Question: I would like to plot a threshold model with smooth 95% confidence interval lines between line segments. You would think this would be on the simple side but I have not been able to find an answer!
My threshold/breakpoints are known, it would be great if there were a way to visualize this data. I have tried the segmented package which produces the following plot:

The plot shows a threshold model with a breakpoint at 5.4. However, the confidence intervals are not smooth between regression lines.
If anyone knows of any way to produce smooth (i.e. without the jump between line segments) CI lines between segmented regression lines (ideally in ggplot) that would be amazing. Thank you so much.
I have included sample data and the code I have tried below:
'''
x <- c(2.26, 1.95, 1.59, 1.81, 2.01, 1.63, 1.62, 1.19, 1.41, 1.35, 1.32, 1.52, 1.10, 1.12, 1.11, 1.14, 1.23, 1.05, 0.95, 1.30, 0.79,
0.81, 1.15, 1.10, 1.29, 0.97, 1.05, 1.05, 0.84, 0.64, 0.80, 0.81, 0.61, 0.71, 0.75, 0.30, 0.30, 0.49, 1.13, 0.55, 0.77, 0.51,
0.67, 0.43, 1.11, 0.29, 0.36, 0.57, 0.02, 0.22, 3.18, 3.79, 2.49, 2.44, 2.12, 2.45, 3.22, 3.44, 3.86, 3.53, 3.13)
y <- c(22.37, 18.93, 16.99, 15.65, 14.62, 13.79, 13.09, 12.49, 11.95, 11.48, 11.05, 10.66, 10.30, 9.96, 9.65, 9.35, 9.07, 8.81,
8.56, 8.32, 8.09, 7.87, 7.65, 7.45, 7.25, 7.05, 6.86, 6.68, 6.50, 6.32, 6.15, 5.97, 5.80, 5.63, 5.47, 5.30,
5.13, 4.96, 4.80, 4.63, 4.45, 4.28, 4.09, 3.90, 3.71, 3.50, 3.27, 3.01, 2.70, 2.28, 22.37, 16.99, 11.05, 8.81,
8.56, 8.32, 7.25, 7.05, 6.50, 6.15, 5.63)
lin.mod <- lm(y ~ x)
segmented.mod <- segmented(lin.mod, seg.Z = ~x, psi=2)
plot(x, y)
plot(segmented.mod, add=TRUE, conf.level = 0.95)
'''
which produces the following plot (and associated jumps in 95% confidence intervals):
<URL>
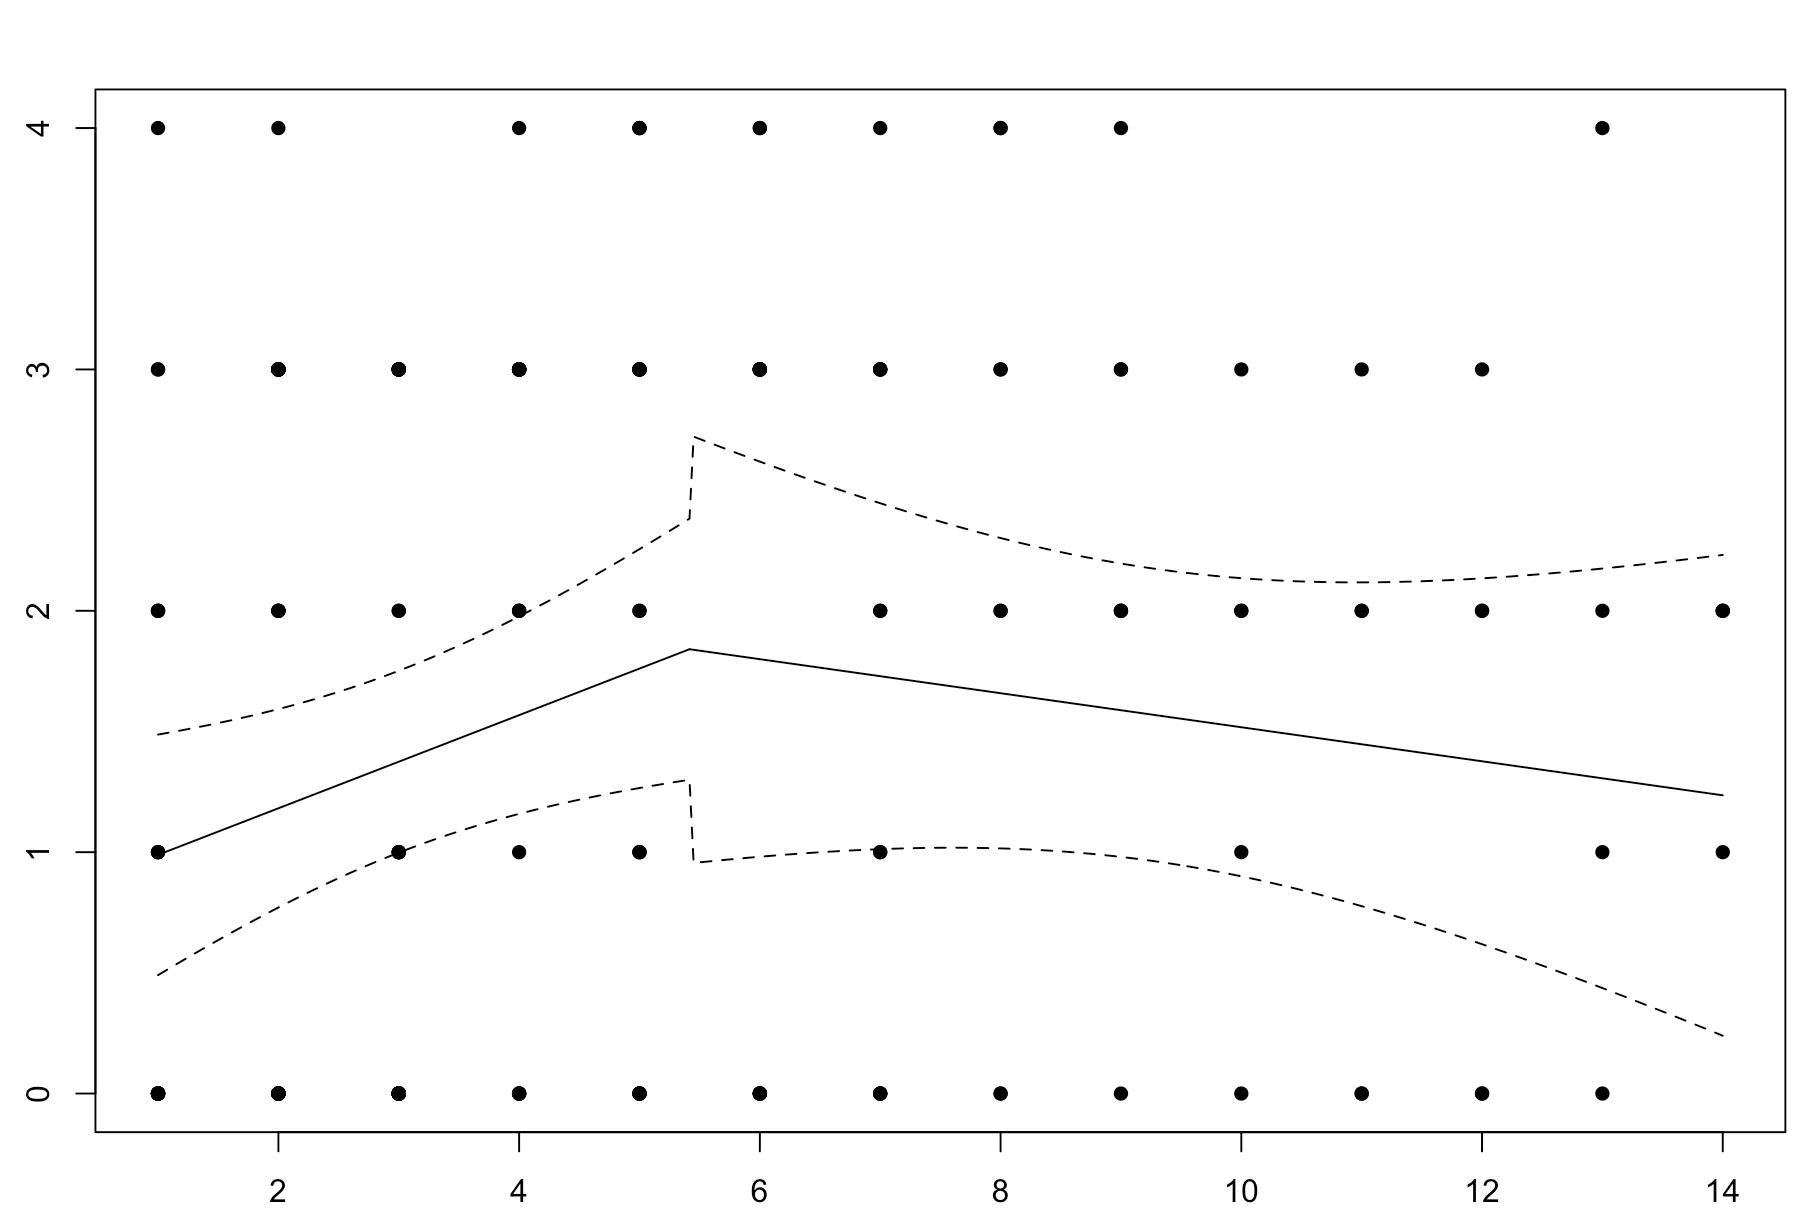
Answer: The non-smoothness in existing change point packages are due to the fact that frequentist packages operate with a fixed change point value. But as with all inferred parameters, this is wrong because there is indeed uncertainty concerning the location of the change.
AFAIK, only Bayesian methods can quantify that and the 'mcp' package fills this space.
'''
library(mcp)
model = list(
y ~ 1 + x, # Segment 1: Intercept and slope
~ 0 + x # Segment 2: Joined slope (no intercept change)
)
fit = mcp(model, data = data.frame(x, y))
'''
Default plot ('plot.mcpfit()' returns a 'ggplot' object):
'''
plot(fit) + ggtitle("Default plot")
'''
<URL>
Each line represents a possible model that generated the data. The posterior for the change point is shown as a blue density. You can add a credible interval on top using 'plot(fit, q_fit = TRUE)' or plot it alone:
'''
plot(fit, lines = 0, q_fit = c(0.025, 0.975), cp_dens = FALSE) + ggtitle("Credible interval only")
'''
<URL>
If your change point is indeed and if you want to model different residual scales for each segment (i.e., quasi-emulate 'segmented'), you can do:
'''
model2 = list(
y ~ 1 + x,
~ 0 + x + sigma(1) # Add intercept change in residual scale
)
fit = mcp(model2, df, prior = list(cp_1 = 1.9)) # Note: prior is a fixed value - not a distribution.
plot(fit, q_fit = TRUE, cp_dens = FALSE)
'''
<URL>
Notice that the CI does not "jump" around the change point as in 'segmented'. I believe that this is the correct behavior. Disclosure: I am the author of 'mcp'.